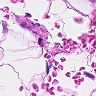
Metastatic tissue present: no